Question: Here is the structure of my database:

i have textbox1 and textbox2 and 8 checkboxes in my ASP.NET (VB.NET) webform.
i want to retrieve the seats on the particular dates means if i enter 11/12/2010 in textbox1 then in textbox2 the output would be from seat_select column, let say (1,2,3) where date would be 11/12/2010
If i enter 13/12/2010 in textbox1 then in textbox2 the output would be 1,2
How to do this in VB.NET?
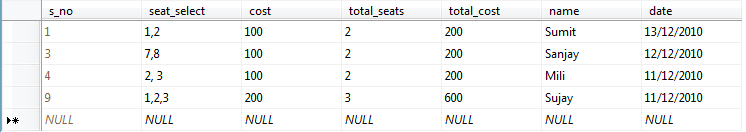
Answer: Markup:
'''
<asp:TextBox runat="server" ID="txtDate" />
<asp:Button runat="server" ID="cmdGet" Text="Get" OnClick="cmdGet_Click" />
<asp:TextBox runat="server" ID="txtSeat" />
'''
Code-behind (C#) - formatting on presentation layer:
'''
protected void cmdGet_Click (object sernder, EventArgs e)
{
DateTime d;
if (!DateTime.TryParseExact(txtDate.Text, "dd/MM/yyyy", CultureInfo.InvariantCulture, DateTimeStyles.None, out d))
throw new InvalidOperationException("Input was in incorrect format");
using (SqlConnection connection = new SqlConnection(connectionString))
using (SqlCommand command = connection.CreateCommand())
{
command.CommandText = "SELECT seat_select FROM table_seats WHERE date <= @date";
command.Parameters.AddWithValue("@date", d);
connection.Open();
using (SqlDataAdapter adapter = new SqlDataAdapter(command))
using (DataTable table = new DataTable())
{
adapter.Fill(table);
txtSeat.Text = String.Join(", ", table.AsEnumerable().Select(r => r.Field<int>("seat_select")));
}
}
}
'''
Don't forget to add the reference to 'System.Data.DataSetExtensions.dll', 'System.Core.dll'.
---
Code-behind (C#) - formatting on data layer:
'''
protected void cmdGet_Click (object sernder, EventArgs e)
{
DateTime d;
if (!DateTime.TryParseExact(txtDate.Text, "dd/MM/yyyy", CultureInfo.InvariantCulture, DateTimeStyles.None, out d))
throw new InvalidOperationException("Input was in incorrect format");
using (SqlConnection connection = new SqlConnection(connectionString))
using (SqlCommand command = connection.CreateCommand())
{
command.CommandText = "DECLARE @seats NVARCHAR(MAX); SELECT @seats = COALESCE(@seats + ', ', '') + seat_select FROM table_seats WHERE date <= @date";
command.Parameters.AddWithValue("@date", d);
connection.Open();
txtSeat.Text = (string)command.ExecuteScalar();
}
}
'''